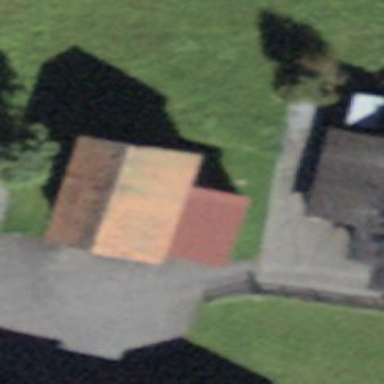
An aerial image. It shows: Barn.